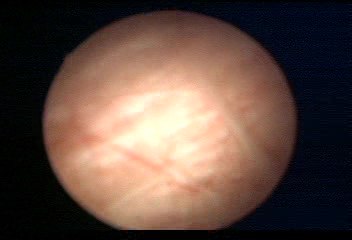
Modality: WLC
Class: Normal mucosa
Bladder cancer association: No